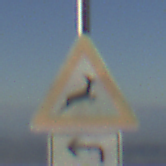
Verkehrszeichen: WildwechselLinks
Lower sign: RichtungsangabeDurchPfeile2
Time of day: SunriseSunset
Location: Outdoor (Nature)
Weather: PartlyCloudy
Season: NotSpecified
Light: Natural